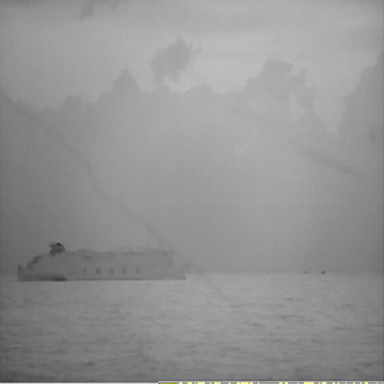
There is a container_ship in the infrared image.